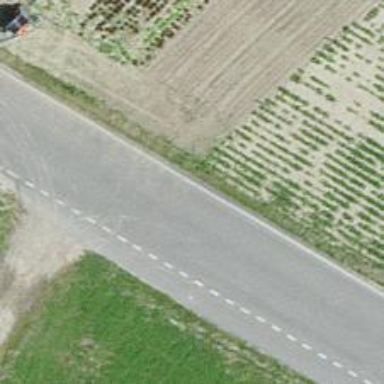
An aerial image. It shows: Passing place on the road.